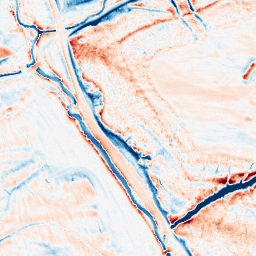
Category: classical
Decomposition family: gaussian_anisotropic
Decomposition parameters: sigma_x: 2
sigma_y: 5
Upsampling method: bicubic
Upsampling parameters: scale: 8
Upsampling scale: 8